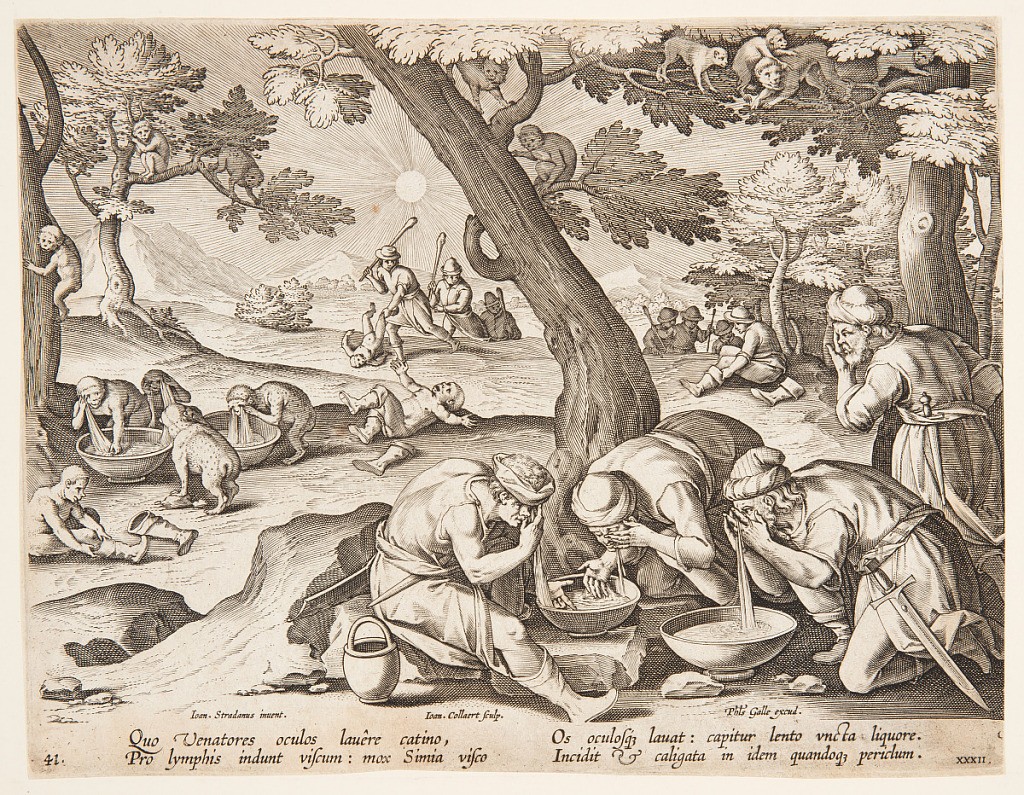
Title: Apes imitating hunters
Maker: Jan van der Straet, called Stradanus, Flemish, 1523–1605
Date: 1596 or after
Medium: Engraving on paper
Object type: Print
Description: Horizontal rectangle. In the foreground, right, a group of men, washing their eyes, using the basins. In the middle ground, a number of apes imitates them. At lower left: "Ioan. Stradanus invent."; at left center: "Ioan. Collaert Sculp."; at lower right: "Phls Galle excud." Below: "QUO VENATORES OCULUS..."